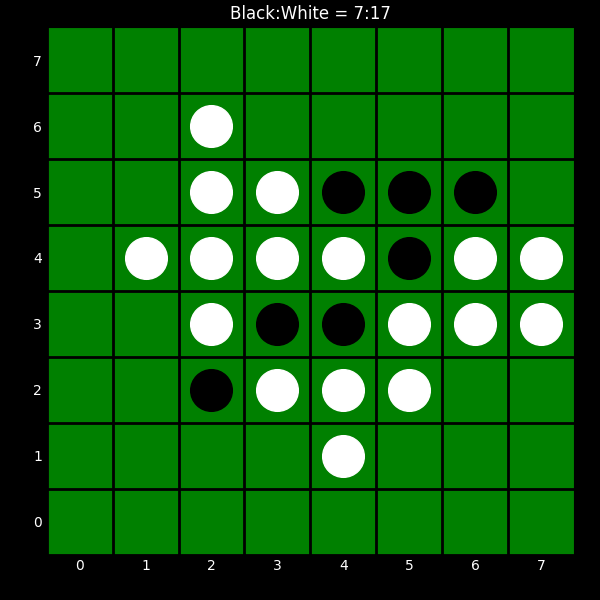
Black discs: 7
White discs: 17